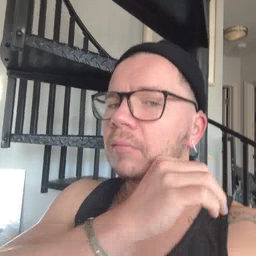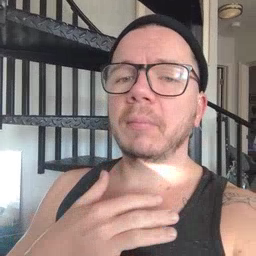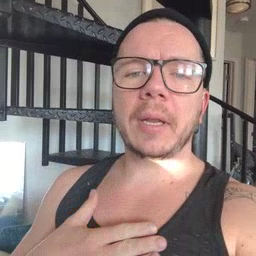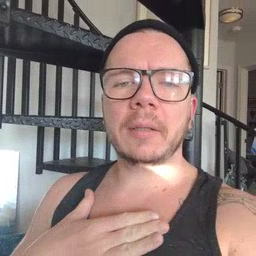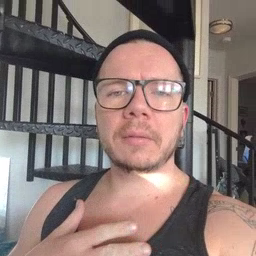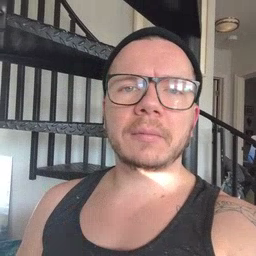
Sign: please